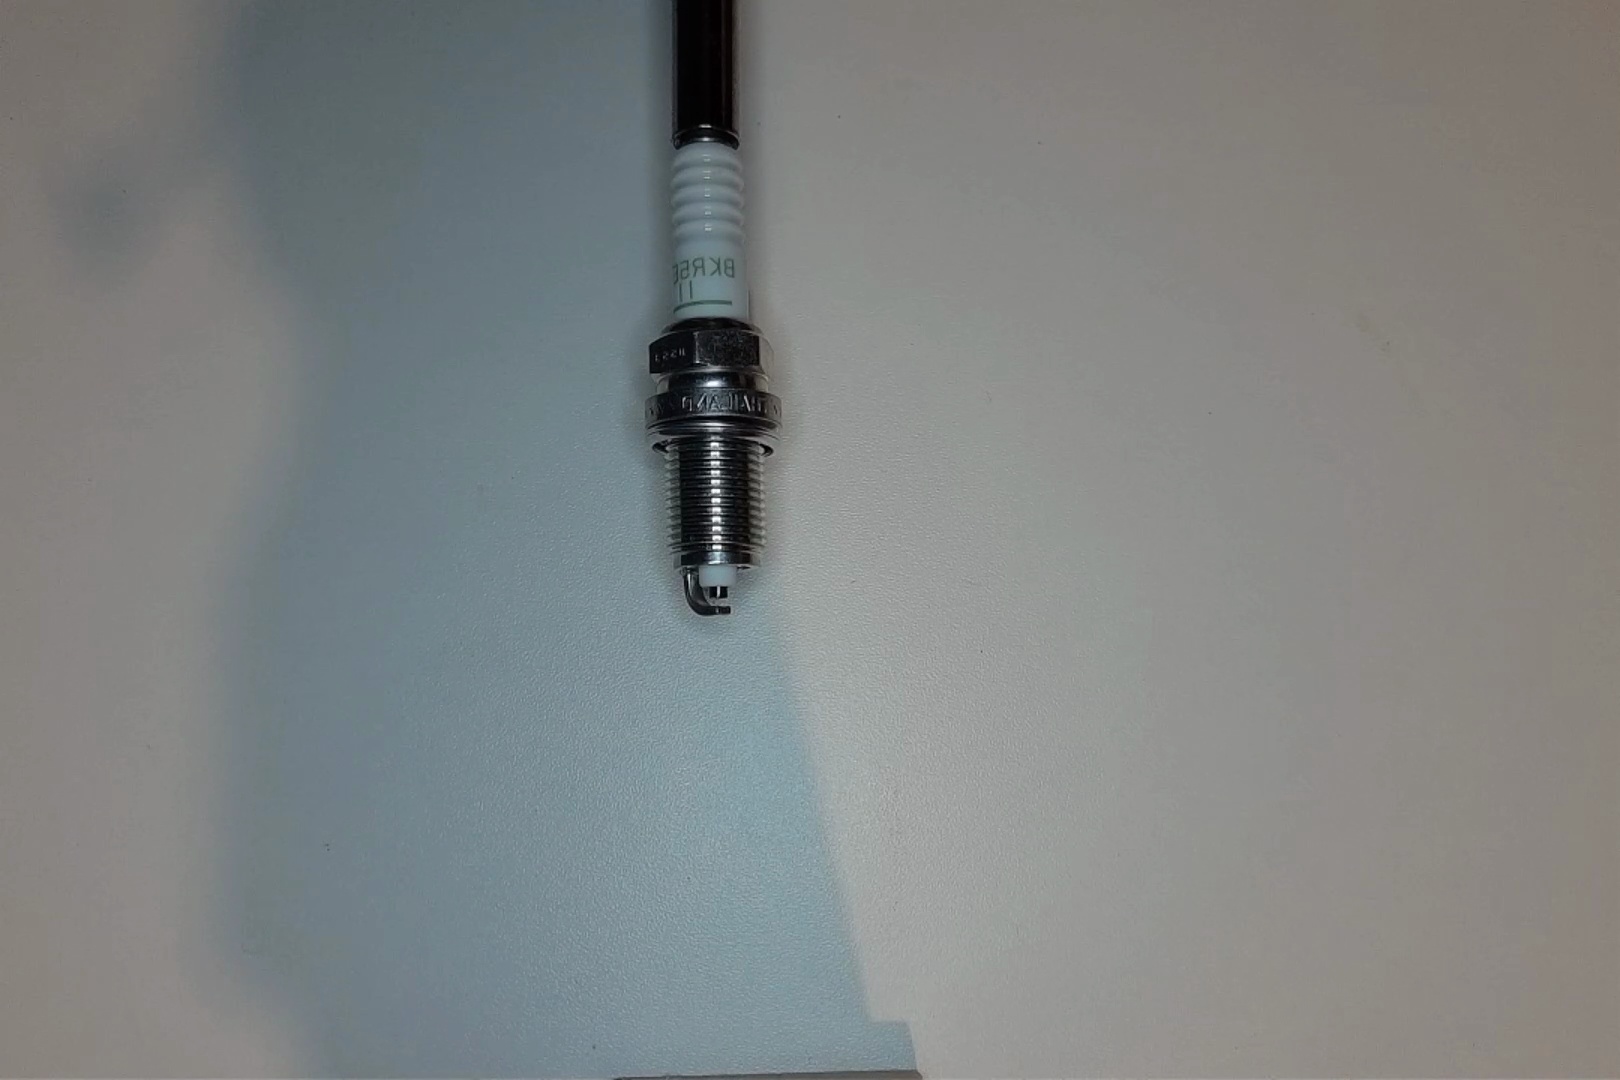
Label: no anomaly